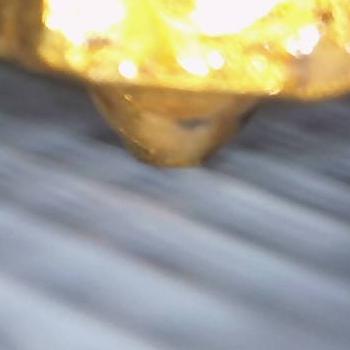
Flow rate: 144%